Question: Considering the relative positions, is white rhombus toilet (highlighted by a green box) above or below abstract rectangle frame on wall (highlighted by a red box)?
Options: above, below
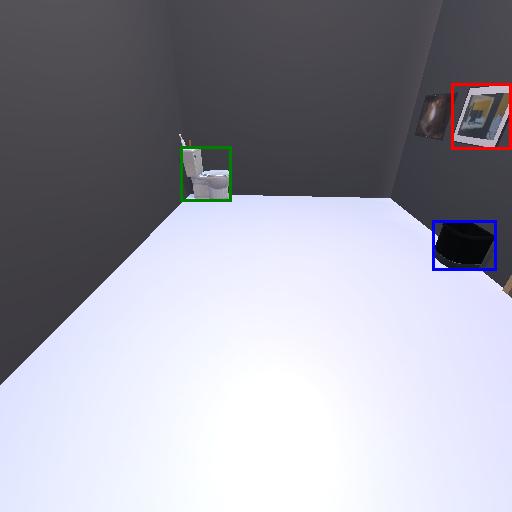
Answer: above